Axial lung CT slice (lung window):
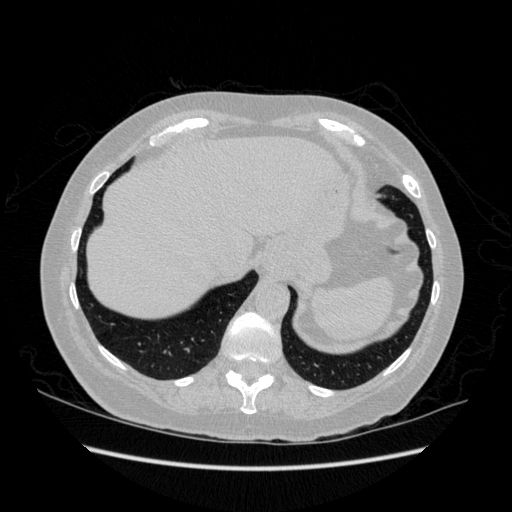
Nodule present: no